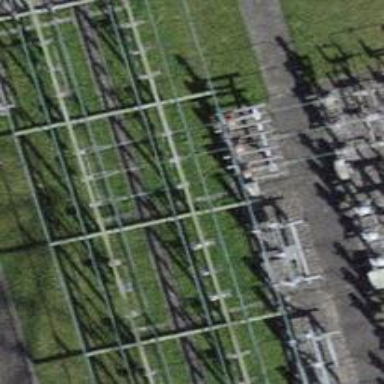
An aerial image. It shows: Power line with 3 cables. The line type is busbar.